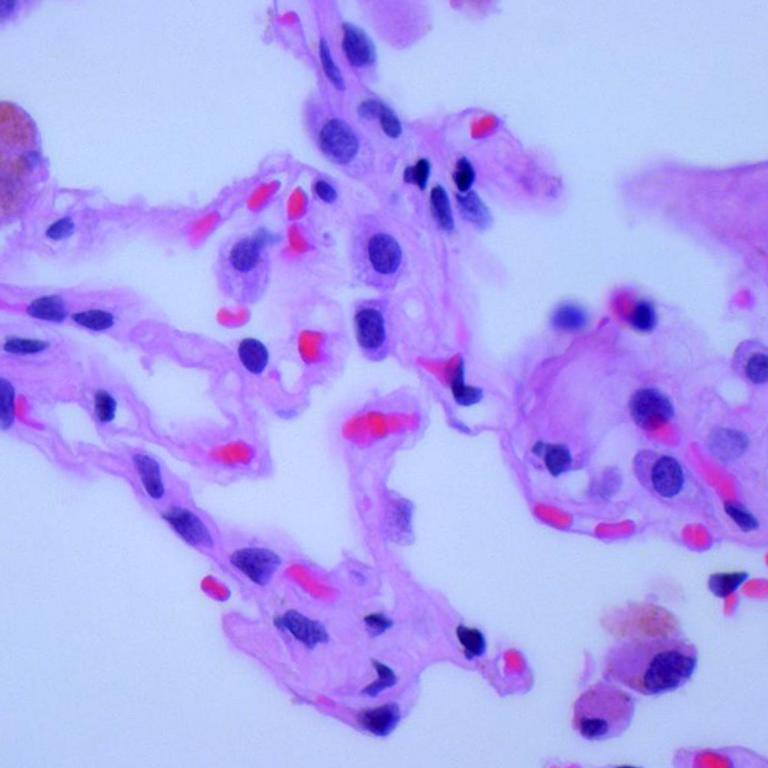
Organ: lung
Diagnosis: benign